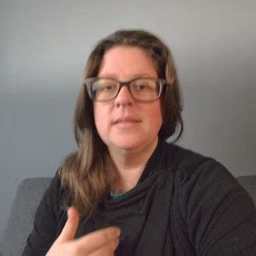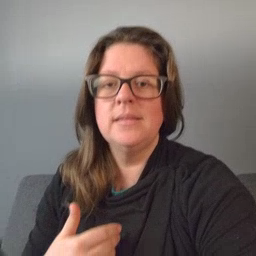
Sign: animal